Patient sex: M
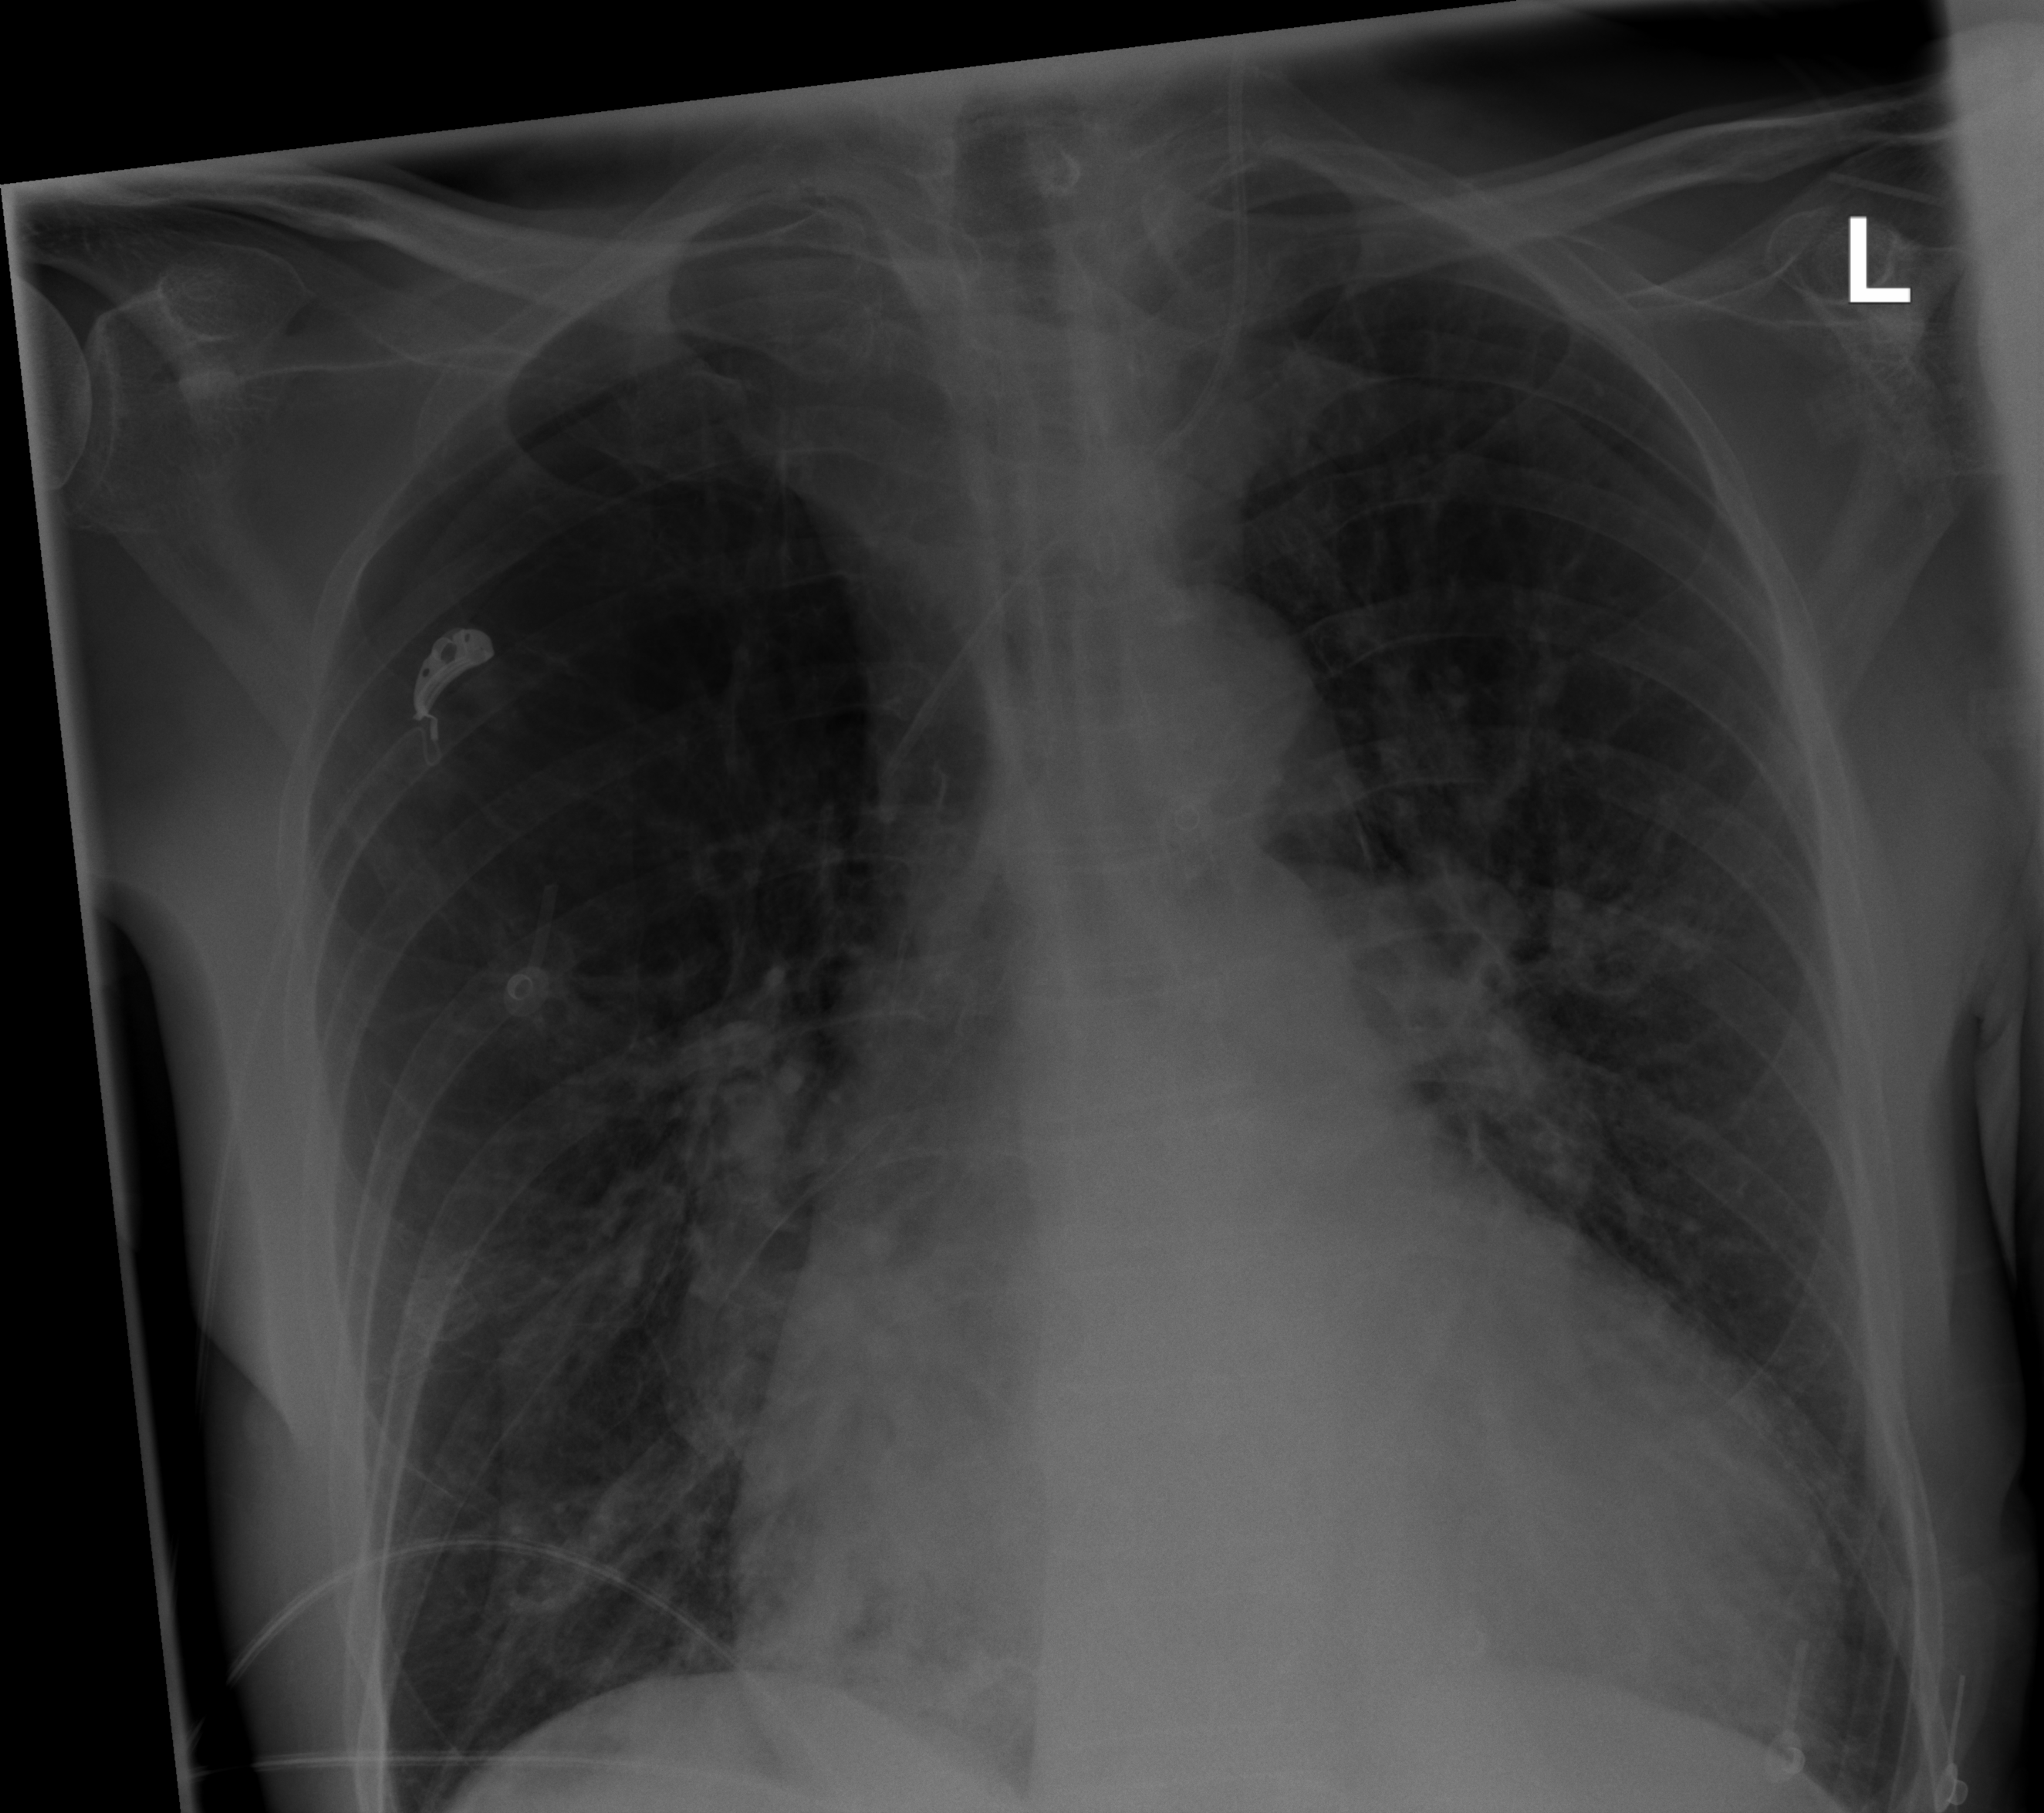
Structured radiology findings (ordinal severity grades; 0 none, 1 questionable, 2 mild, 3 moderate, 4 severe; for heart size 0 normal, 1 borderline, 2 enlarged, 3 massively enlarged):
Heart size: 3
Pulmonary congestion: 0
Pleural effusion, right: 0
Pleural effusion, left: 0
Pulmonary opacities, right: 2
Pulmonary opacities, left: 2
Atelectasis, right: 2
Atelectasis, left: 2